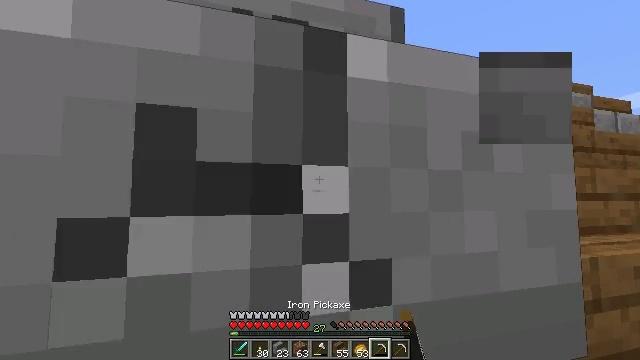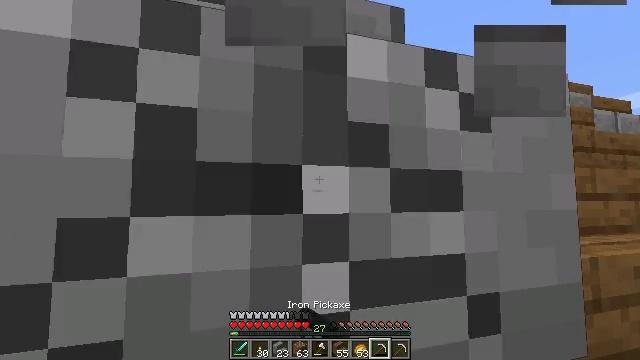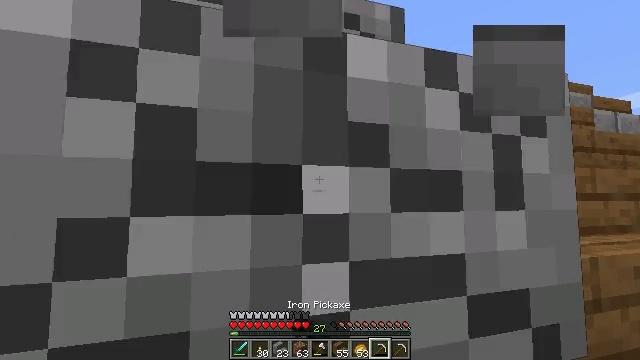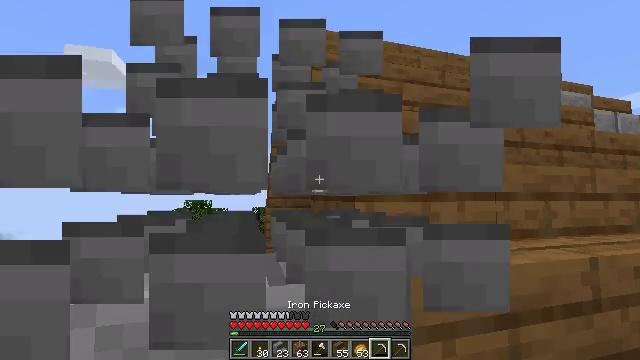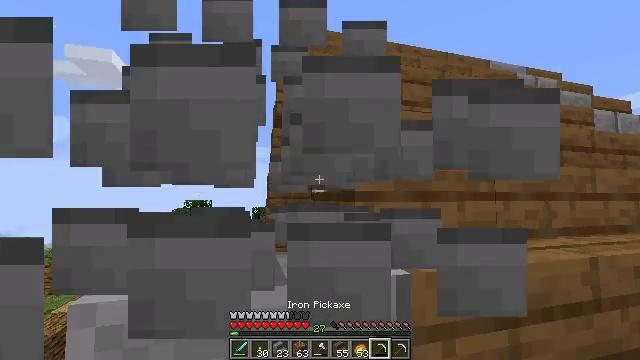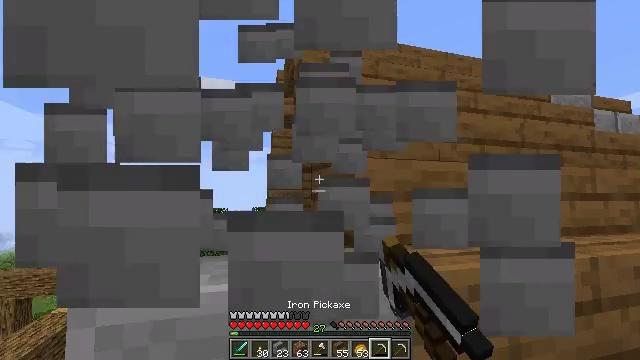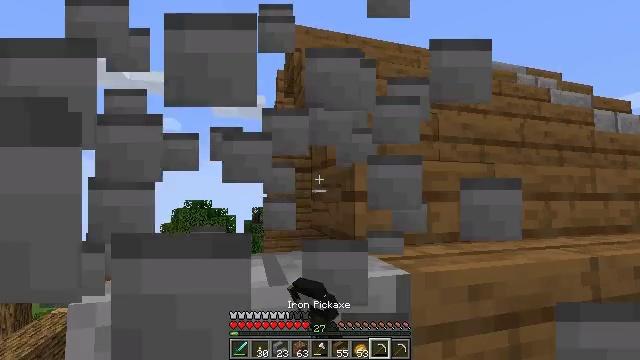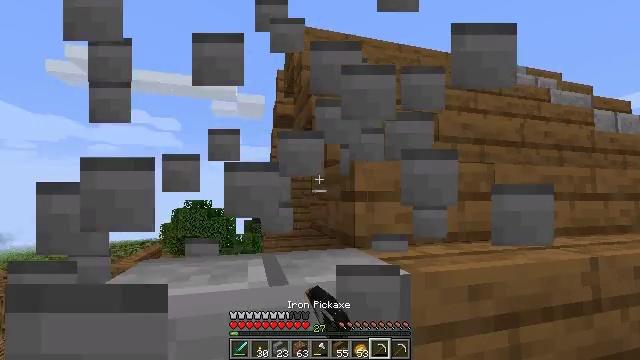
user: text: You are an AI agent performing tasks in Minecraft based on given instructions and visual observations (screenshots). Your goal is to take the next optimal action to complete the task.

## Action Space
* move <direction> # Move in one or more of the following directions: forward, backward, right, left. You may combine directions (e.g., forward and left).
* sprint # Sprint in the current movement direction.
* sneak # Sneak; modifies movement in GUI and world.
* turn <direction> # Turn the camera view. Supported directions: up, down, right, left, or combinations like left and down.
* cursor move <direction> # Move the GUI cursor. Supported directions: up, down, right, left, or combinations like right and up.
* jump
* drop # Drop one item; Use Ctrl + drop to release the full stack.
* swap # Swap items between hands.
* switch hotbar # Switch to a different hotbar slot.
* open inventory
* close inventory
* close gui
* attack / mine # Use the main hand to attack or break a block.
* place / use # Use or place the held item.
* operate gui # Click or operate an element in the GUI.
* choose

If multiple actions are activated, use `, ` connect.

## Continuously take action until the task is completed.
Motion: motion action
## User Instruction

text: Break the stone brick stairs.
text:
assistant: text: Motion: sneak, attack / mine
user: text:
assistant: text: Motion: sneak, attack / mine
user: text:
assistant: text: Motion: sneak, attack / mine
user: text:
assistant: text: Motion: sneak, attack / mine
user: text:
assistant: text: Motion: sneak, attack / mine
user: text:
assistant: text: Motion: sneak, attack / mine
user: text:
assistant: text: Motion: sneak, attack / mine
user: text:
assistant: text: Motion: sneak, attack / mine